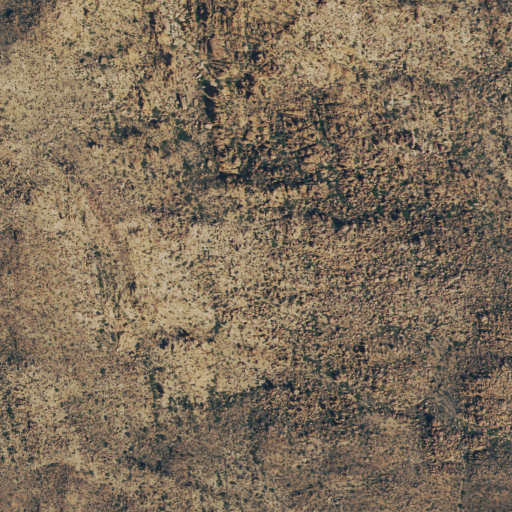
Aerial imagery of mountain in Texas named Grapevine Hills containing only shrub